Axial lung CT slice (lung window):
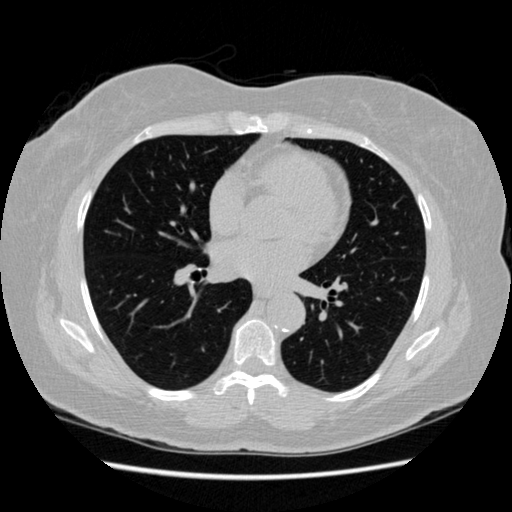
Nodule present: no